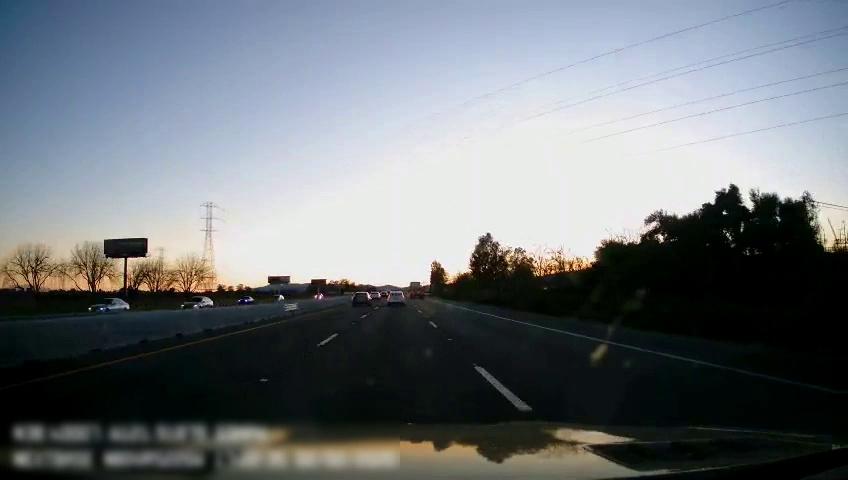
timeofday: Day
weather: Sunny
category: Drivable Space
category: Vehicles | Car
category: Vehicles | Car
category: Vehicles | Car
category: Vehicles | Car
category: Vehicles | SUV
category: Vehicles | Car
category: Vehicles | Car
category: Vehicles | Truck
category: Lanes | Current Lane
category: Lanes | Current Lane
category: Lanes | Alternate Lane
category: Lanes | Alternate Lane